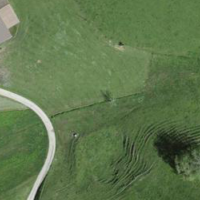
EUNIS habitat code: 24
Species observed at this site:
Filipendula ulmaria